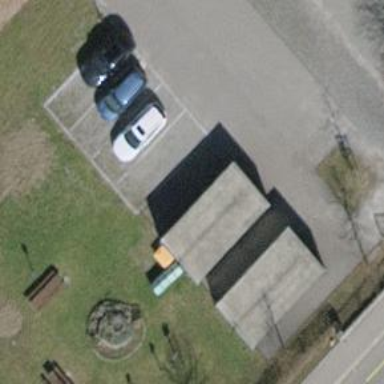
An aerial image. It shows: Bicycle parking area.